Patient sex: F
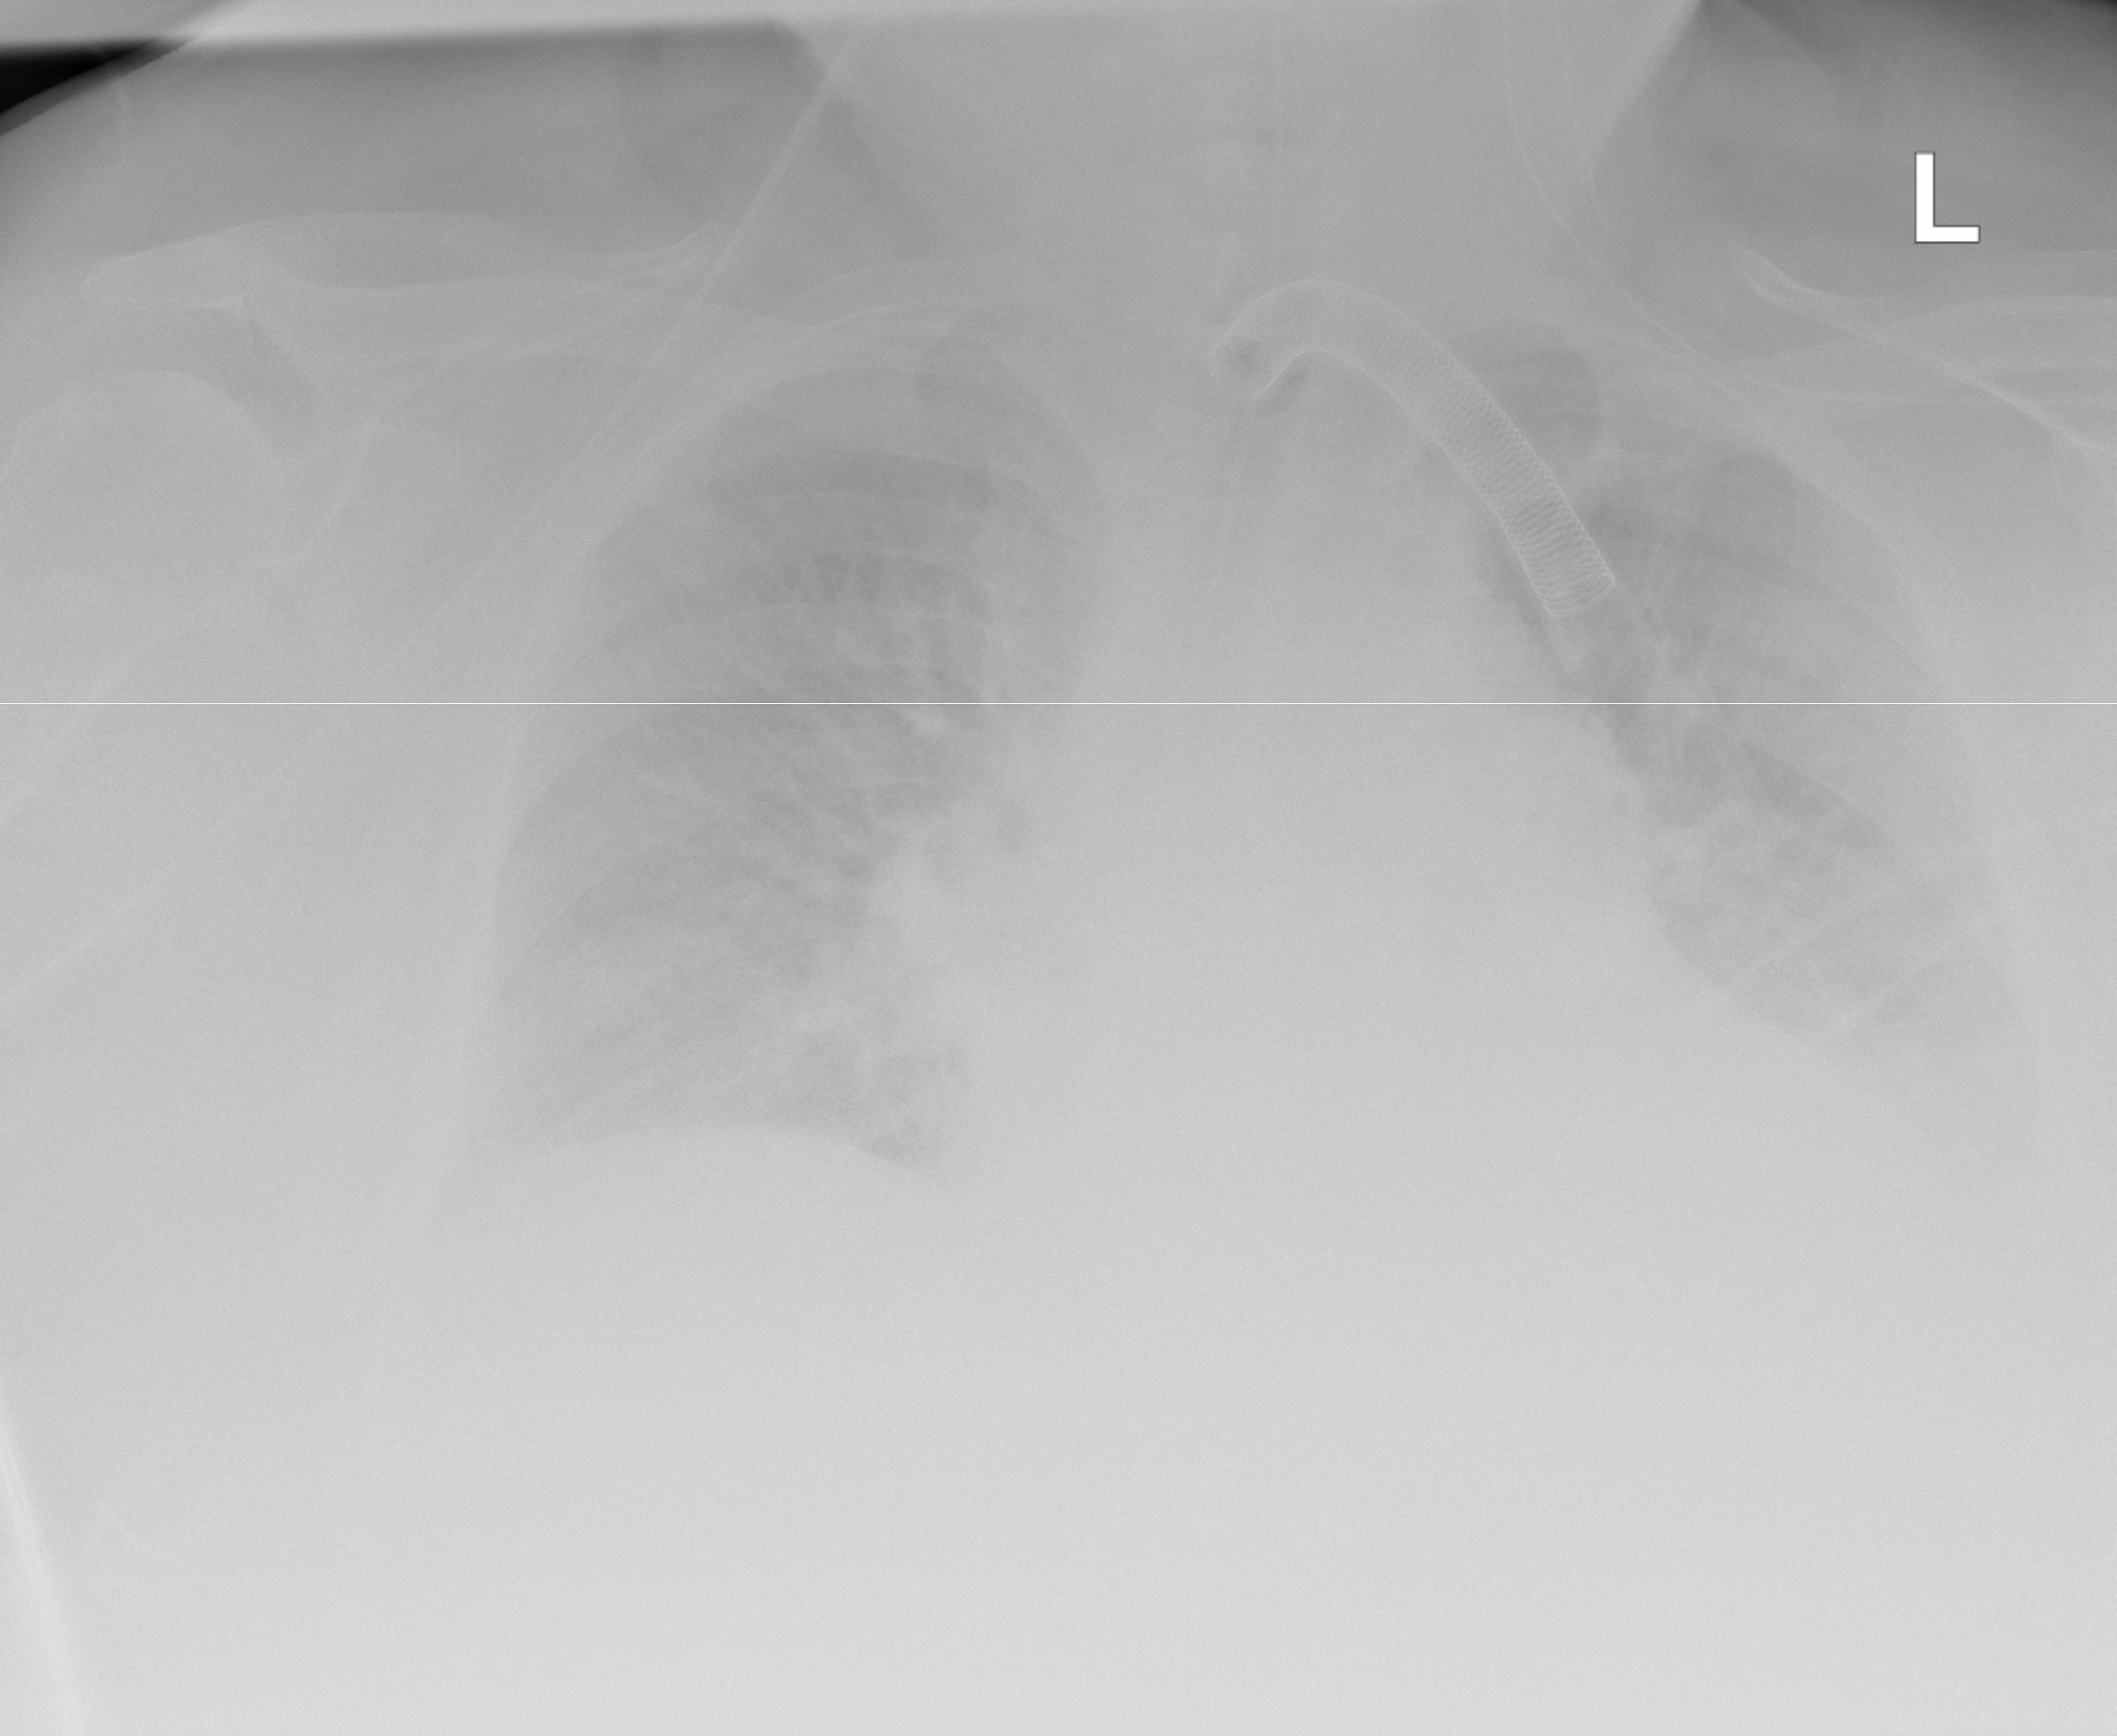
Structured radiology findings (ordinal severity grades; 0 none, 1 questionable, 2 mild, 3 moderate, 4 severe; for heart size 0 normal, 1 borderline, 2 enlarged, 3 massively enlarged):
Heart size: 2
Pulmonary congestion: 2
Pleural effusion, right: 1
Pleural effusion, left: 2
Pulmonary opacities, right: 0
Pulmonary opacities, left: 0
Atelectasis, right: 2
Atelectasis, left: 2